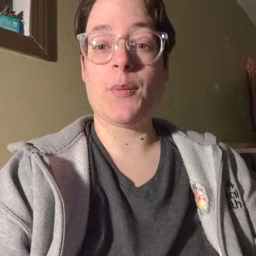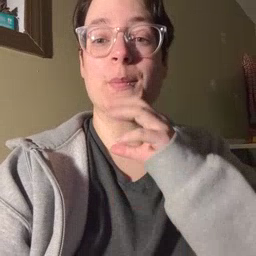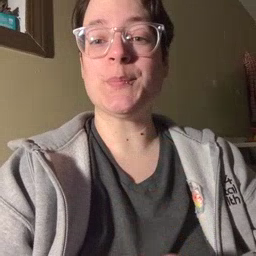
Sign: old